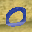
Label: 0